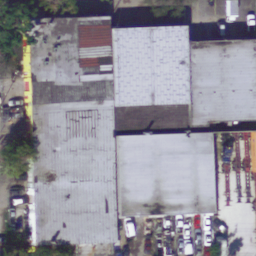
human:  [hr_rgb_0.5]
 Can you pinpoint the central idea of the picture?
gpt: buildings